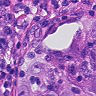
Metastatic tissue present: yes